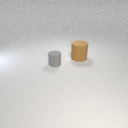
large brown rubber cylinder to the right of small gray rubber cylinder